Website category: phone
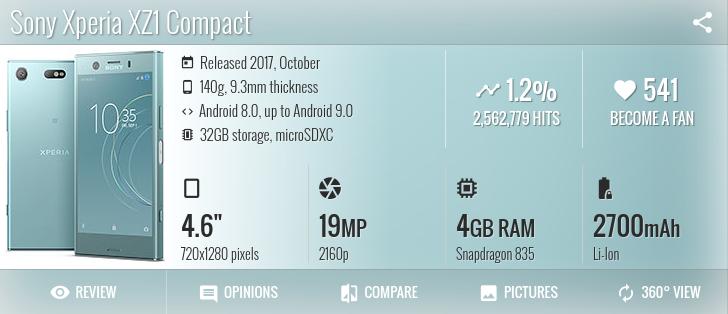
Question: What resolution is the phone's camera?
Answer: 2160p

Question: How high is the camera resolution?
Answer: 2160p

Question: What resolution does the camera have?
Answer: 2160p

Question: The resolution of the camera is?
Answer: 2160p

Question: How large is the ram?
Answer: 4 GB RAM

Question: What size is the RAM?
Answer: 4 GB RAM

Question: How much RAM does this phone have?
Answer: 4 GB RAM

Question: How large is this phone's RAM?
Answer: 4 GB RAM

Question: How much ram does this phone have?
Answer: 4 GB RAM

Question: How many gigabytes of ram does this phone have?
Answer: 4 GB RAM

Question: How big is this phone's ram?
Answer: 4 GB RAM

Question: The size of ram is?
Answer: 4 GB RAM

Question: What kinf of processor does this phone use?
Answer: Snapdragon 835

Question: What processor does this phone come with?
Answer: Snapdragon 835

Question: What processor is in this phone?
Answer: Snapdragon 835

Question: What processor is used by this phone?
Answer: Snapdragon 835

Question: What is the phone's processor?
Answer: Snapdragon 835

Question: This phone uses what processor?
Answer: Snapdragon 835

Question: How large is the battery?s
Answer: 2700 mAh

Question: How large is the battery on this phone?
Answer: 2700 mAh

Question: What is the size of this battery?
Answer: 2700 mAh

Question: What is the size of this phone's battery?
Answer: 2700 mAh

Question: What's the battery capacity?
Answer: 2700 mAh

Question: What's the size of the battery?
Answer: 2700 mAh

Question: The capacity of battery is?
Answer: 2700 mAh